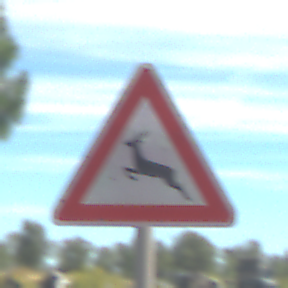
Verkehrszeichen: WildwechselRechts
Umgebung: Outdoor, Special
Tageszeit: Midday
Wetter: PartlyCloudy
Licht: Natural
Jahreszeit: NotSpecified
Kontrast: HighContrast